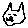
Label: cat